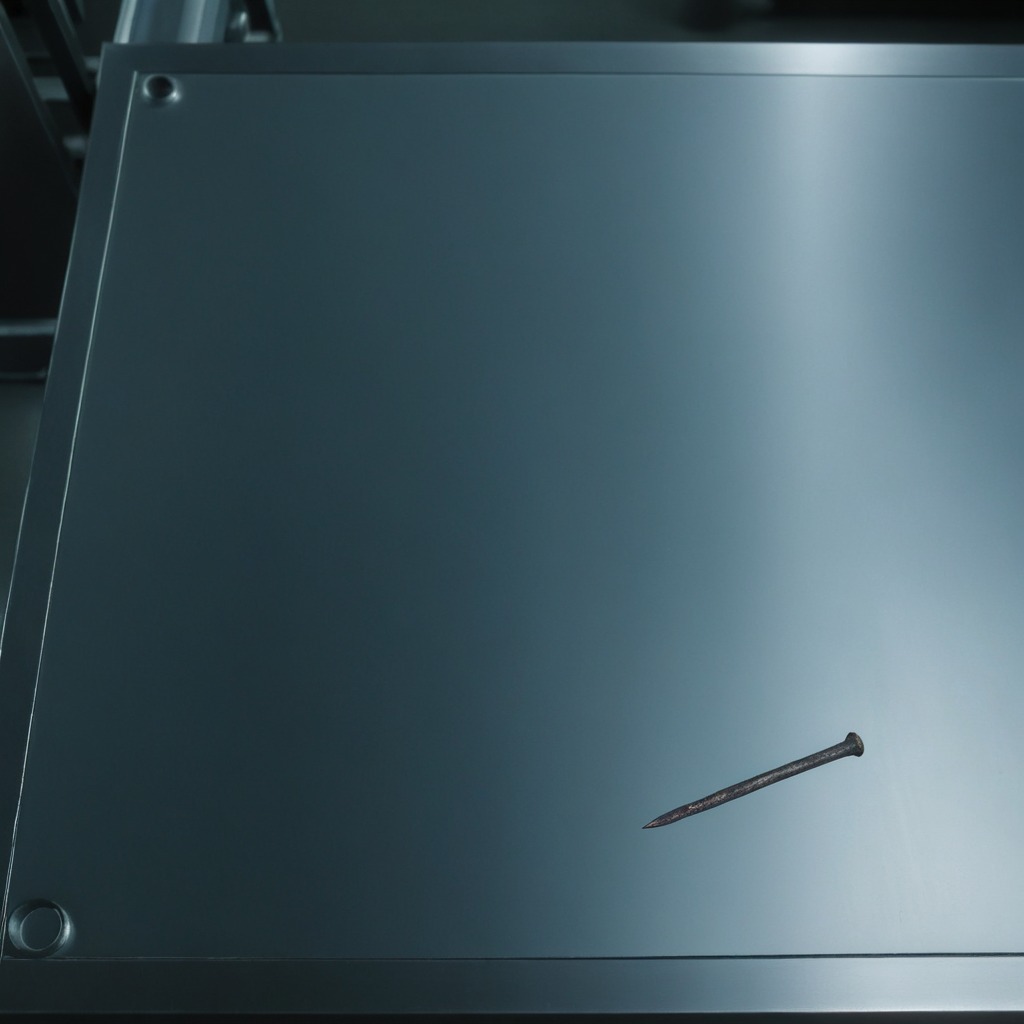
A nail is lying on the metal table.